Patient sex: M
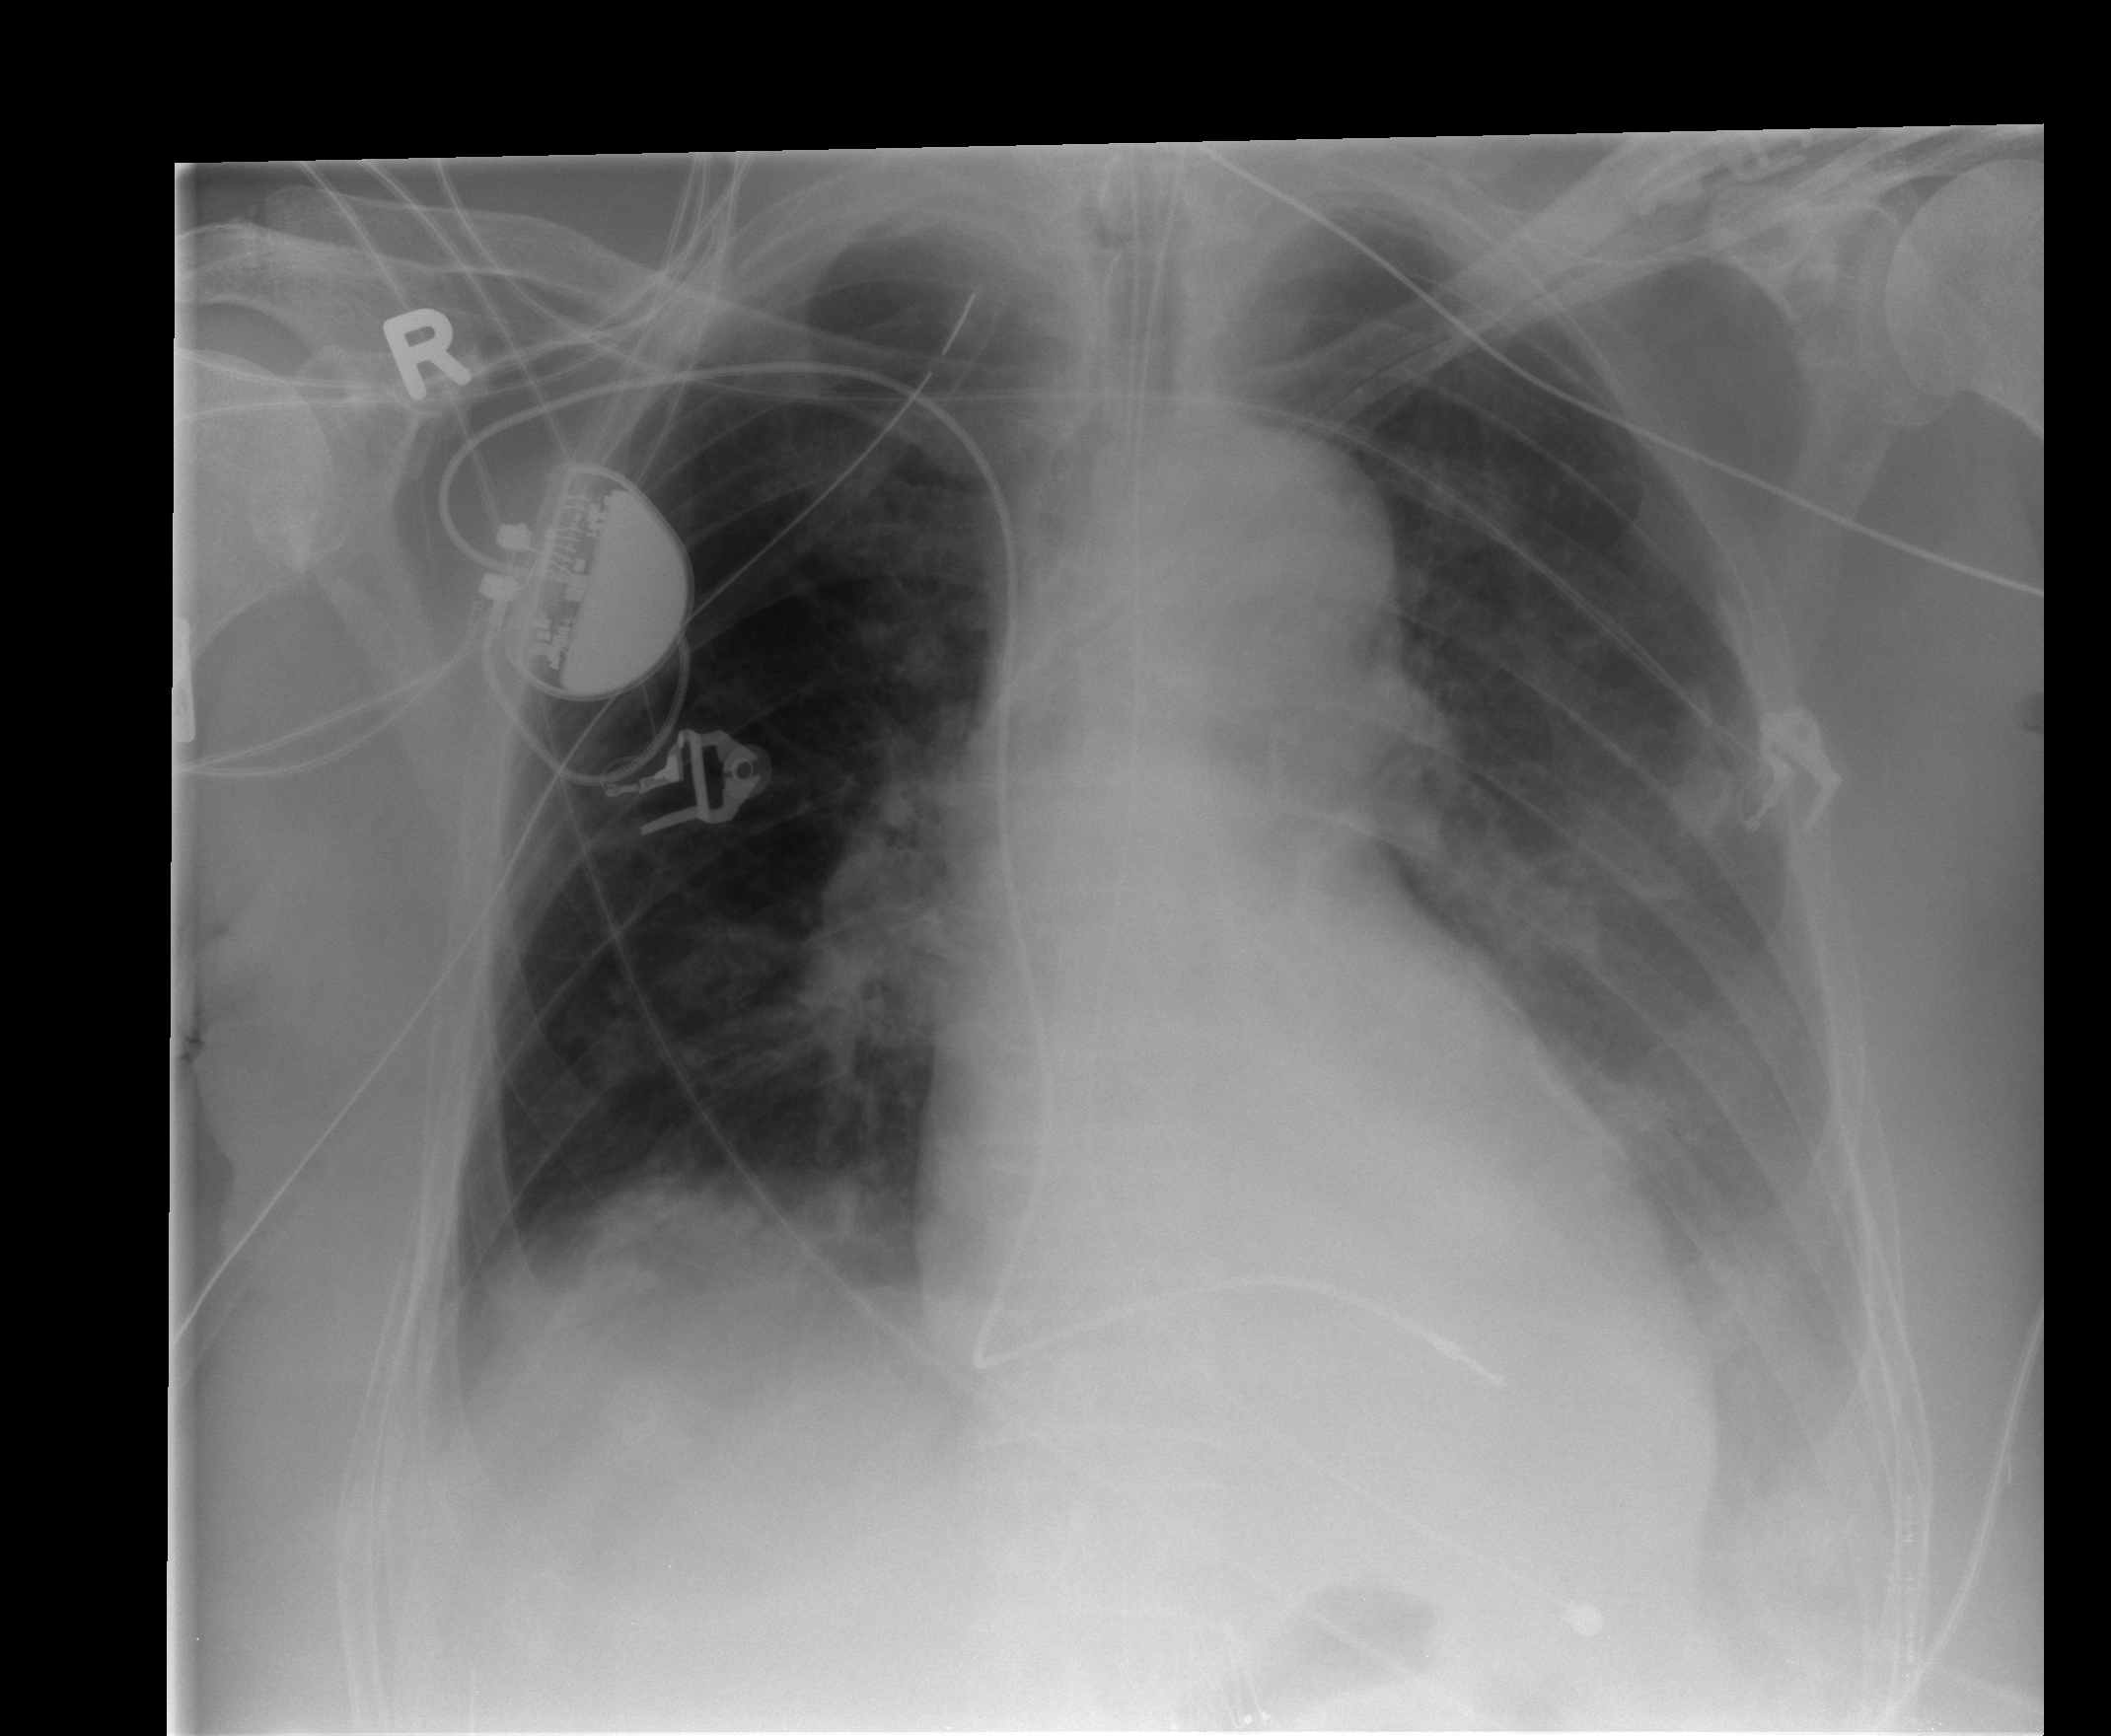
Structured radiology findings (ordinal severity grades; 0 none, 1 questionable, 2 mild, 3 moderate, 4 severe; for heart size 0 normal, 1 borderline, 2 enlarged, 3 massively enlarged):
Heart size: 1
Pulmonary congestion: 0
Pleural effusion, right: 0
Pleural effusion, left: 2
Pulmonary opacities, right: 0
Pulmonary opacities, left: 2
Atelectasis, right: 2
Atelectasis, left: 2